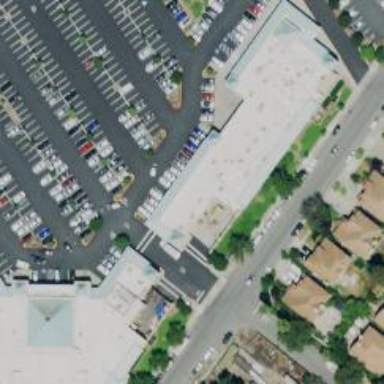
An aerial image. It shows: Marketplace.